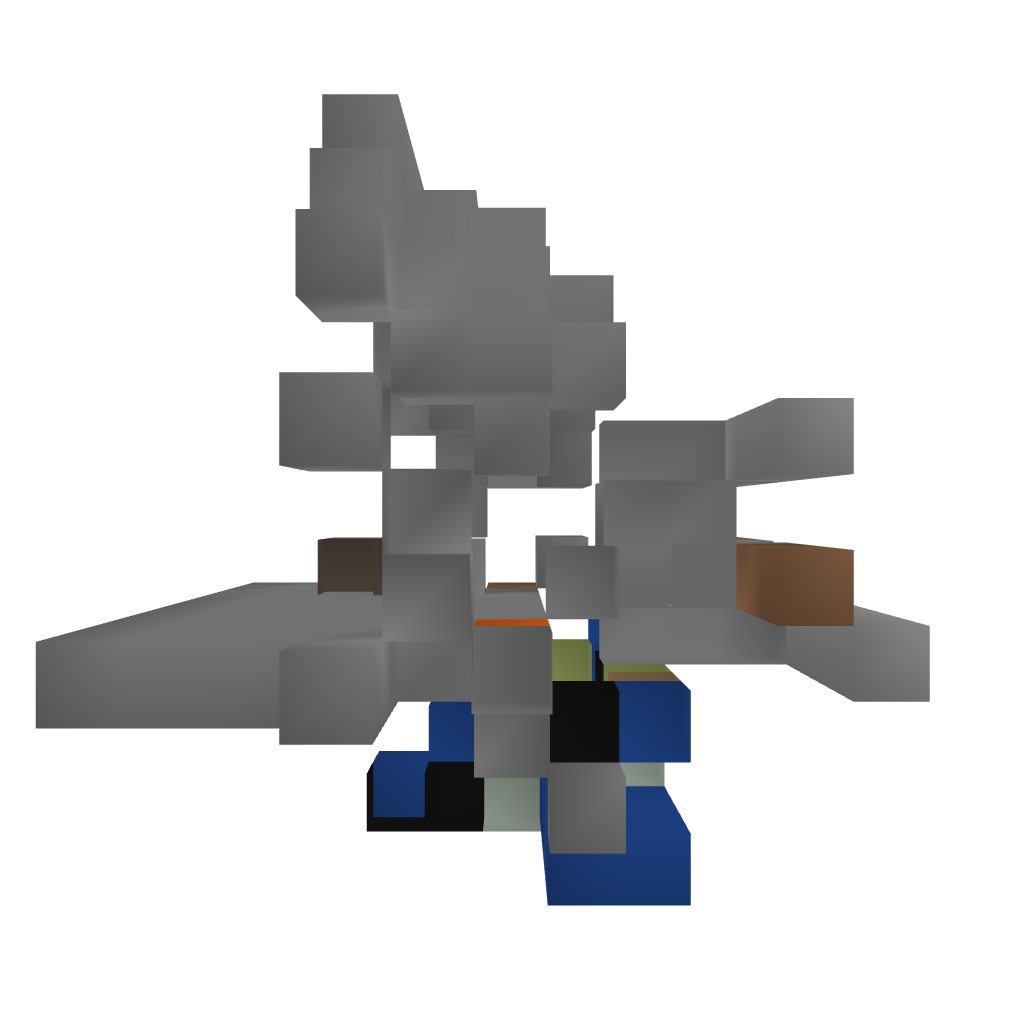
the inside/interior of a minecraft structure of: hidden door